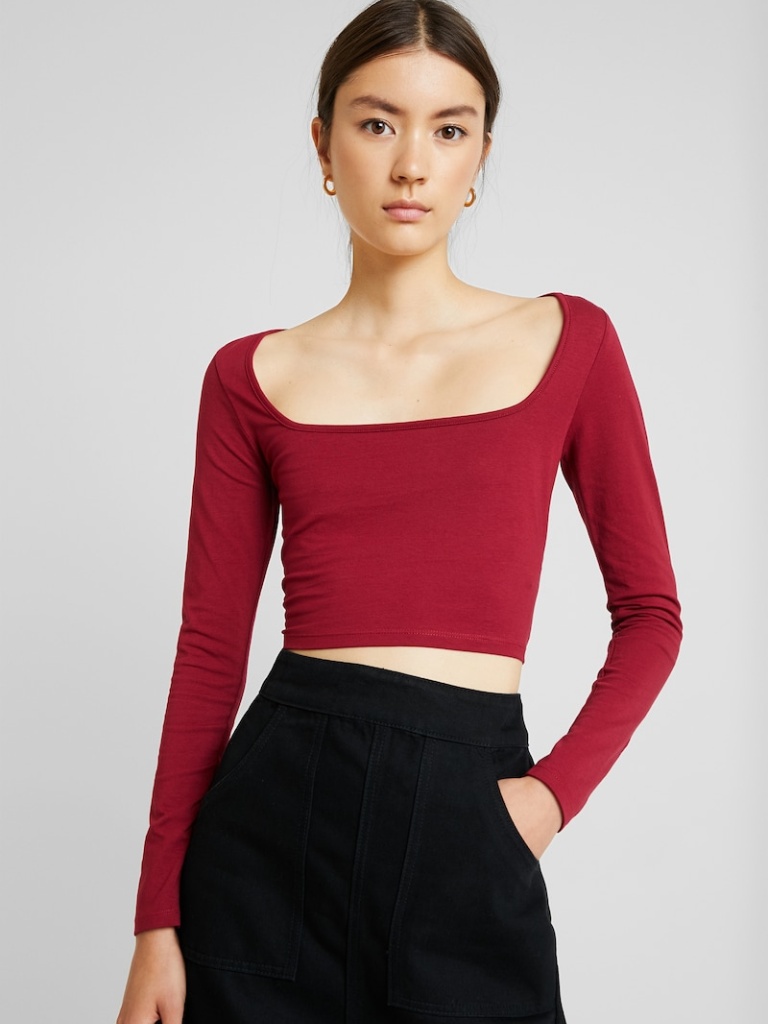
cotton tight a long-sleeved with the sleeves down cropped length Untucked square top